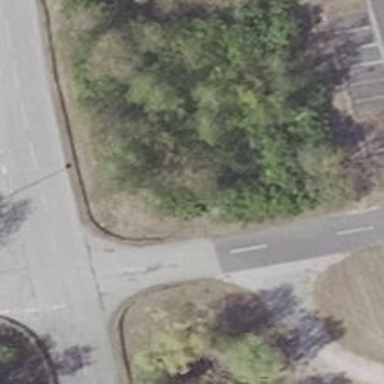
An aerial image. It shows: Road serving as parking aisle.